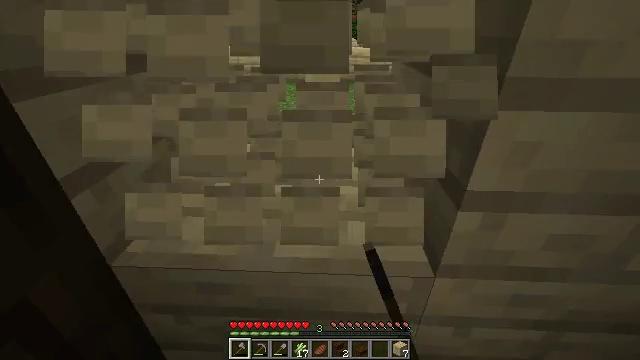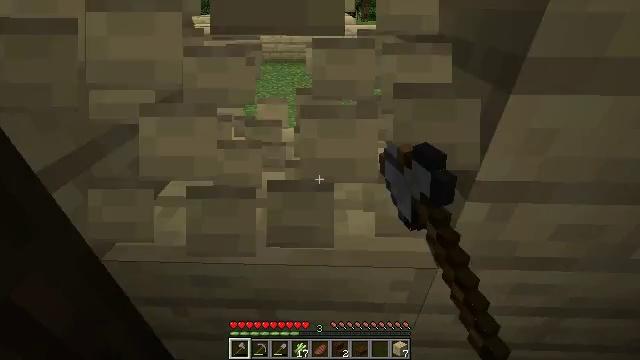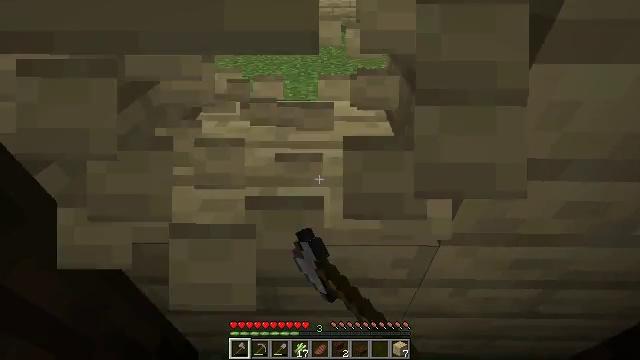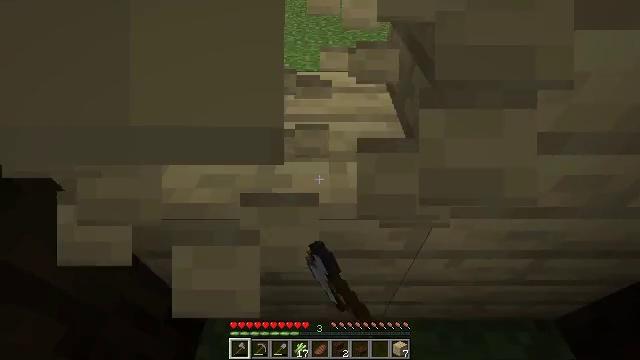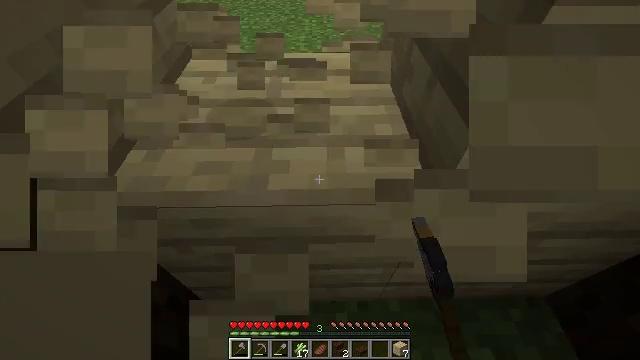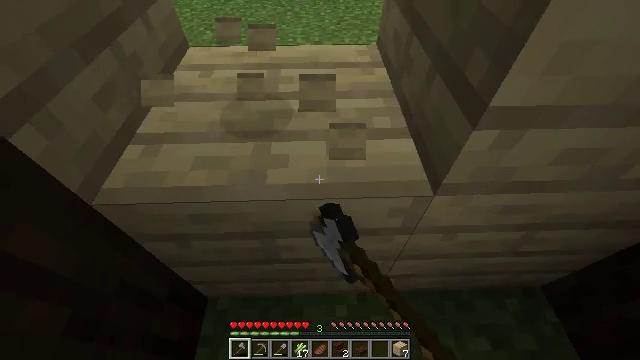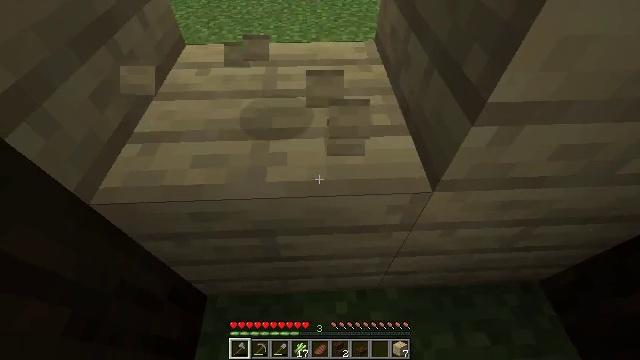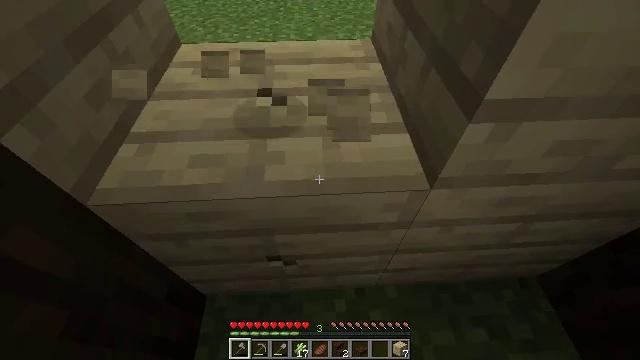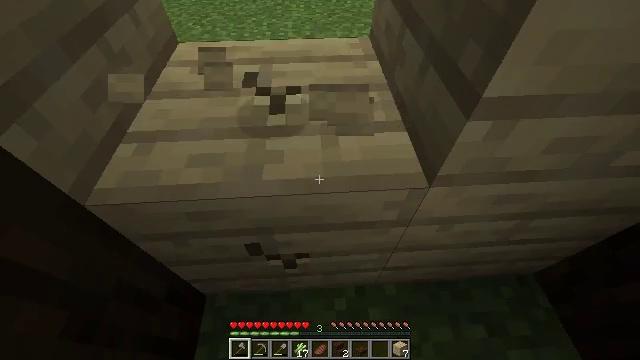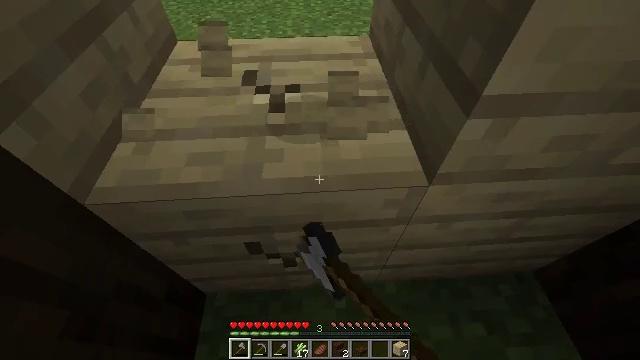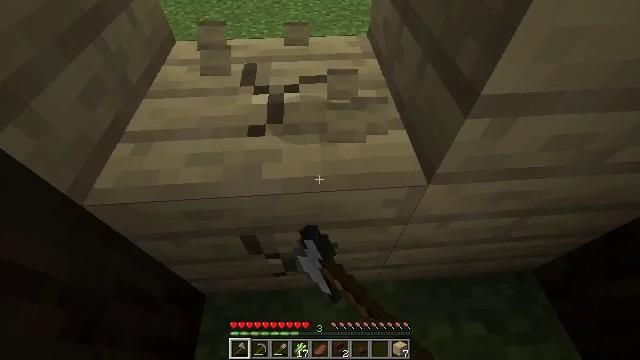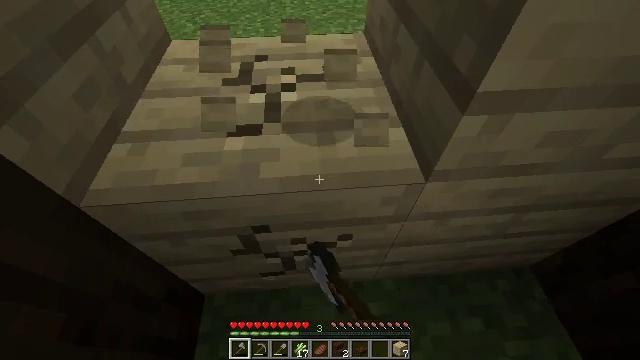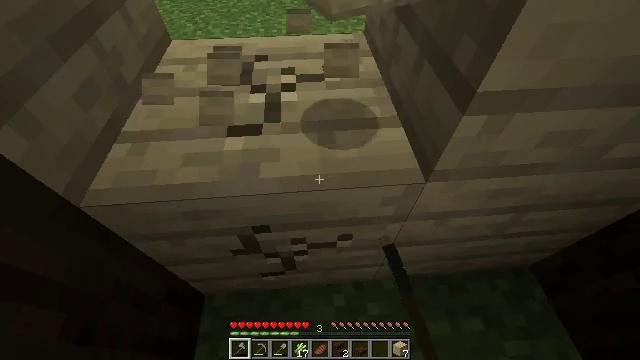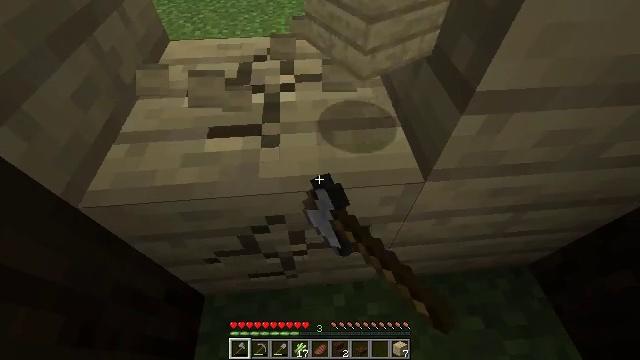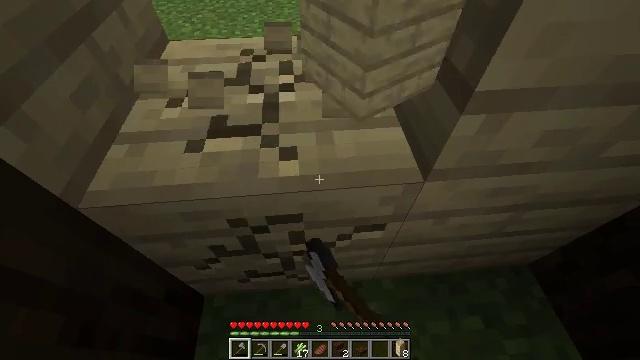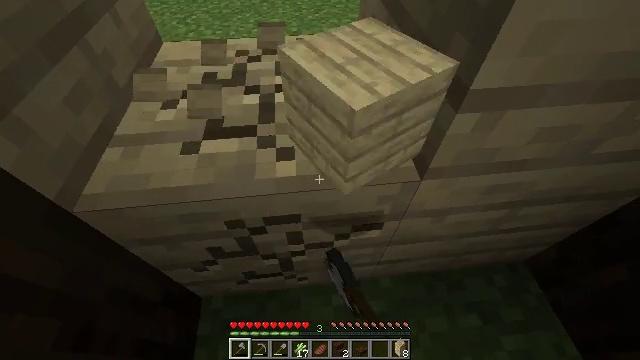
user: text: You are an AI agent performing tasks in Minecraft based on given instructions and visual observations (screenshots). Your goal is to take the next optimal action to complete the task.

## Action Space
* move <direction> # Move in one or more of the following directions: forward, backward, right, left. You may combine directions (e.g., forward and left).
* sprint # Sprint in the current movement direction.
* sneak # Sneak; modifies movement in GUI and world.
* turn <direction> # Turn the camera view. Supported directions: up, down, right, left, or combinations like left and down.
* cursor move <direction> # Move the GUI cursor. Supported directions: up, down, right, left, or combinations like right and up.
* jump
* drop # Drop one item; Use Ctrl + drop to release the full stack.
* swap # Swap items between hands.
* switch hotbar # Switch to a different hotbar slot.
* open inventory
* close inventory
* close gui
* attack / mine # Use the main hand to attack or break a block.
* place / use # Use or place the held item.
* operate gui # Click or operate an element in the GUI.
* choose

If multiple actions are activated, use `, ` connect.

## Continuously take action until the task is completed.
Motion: motion action
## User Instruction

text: Collect birch planks from structures.
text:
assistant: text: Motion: turn down, attack / mine
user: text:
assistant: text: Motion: turn down, attack / mine
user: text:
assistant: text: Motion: turn down, attack / mine
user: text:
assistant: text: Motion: turn right and down, attack / mine
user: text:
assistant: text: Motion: turn down, attack / mine
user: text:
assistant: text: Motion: attack / mine
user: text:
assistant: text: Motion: attack / mine
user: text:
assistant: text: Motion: attack / mine
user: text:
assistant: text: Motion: attack / mine
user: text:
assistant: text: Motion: attack / mine
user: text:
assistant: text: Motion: attack / mine
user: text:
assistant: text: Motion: attack / mine
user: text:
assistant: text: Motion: attack / mine
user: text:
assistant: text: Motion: attack / mine
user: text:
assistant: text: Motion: turn right, attack / mine
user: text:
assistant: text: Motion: attack / mine
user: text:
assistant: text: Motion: attack / mine
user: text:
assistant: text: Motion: attack / mine
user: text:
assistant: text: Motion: attack / mine
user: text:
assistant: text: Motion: attack / mine
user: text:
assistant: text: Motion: attack / mine
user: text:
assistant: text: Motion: attack / mine
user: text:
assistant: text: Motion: attack / mine
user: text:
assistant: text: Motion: turn right and up, attack / mine
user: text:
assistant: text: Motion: turn right and up, attack / mine
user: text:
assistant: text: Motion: turn right and up, attack / mine
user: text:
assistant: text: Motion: turn right and up, attack / mine
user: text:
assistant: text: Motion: turn right and up, attack / mine
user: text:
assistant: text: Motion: turn right and up, attack / mine
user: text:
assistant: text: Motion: attack / mine